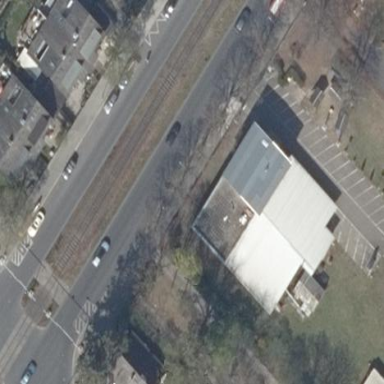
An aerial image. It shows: Building used as shooting sports center.